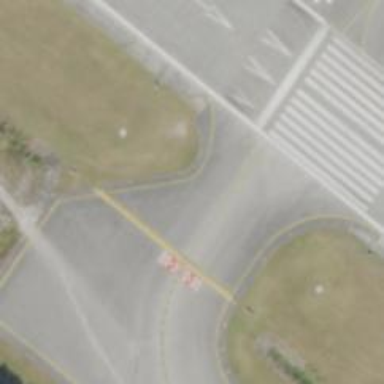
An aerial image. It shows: View of taxiway at the airport.